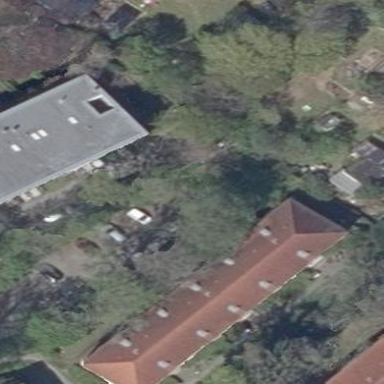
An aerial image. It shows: Residential building with hipped roof covered in red roof tiles.